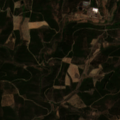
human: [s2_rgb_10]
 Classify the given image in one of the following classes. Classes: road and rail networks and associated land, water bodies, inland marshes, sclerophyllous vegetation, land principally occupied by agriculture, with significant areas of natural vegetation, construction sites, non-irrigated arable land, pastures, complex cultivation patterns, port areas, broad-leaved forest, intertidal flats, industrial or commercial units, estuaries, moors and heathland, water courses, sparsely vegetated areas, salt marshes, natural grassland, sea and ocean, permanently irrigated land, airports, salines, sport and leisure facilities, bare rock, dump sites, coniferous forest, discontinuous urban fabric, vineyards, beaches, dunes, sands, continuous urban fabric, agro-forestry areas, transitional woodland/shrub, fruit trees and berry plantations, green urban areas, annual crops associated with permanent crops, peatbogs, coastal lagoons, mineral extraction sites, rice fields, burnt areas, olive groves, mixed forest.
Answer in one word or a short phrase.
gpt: complex cultivation patterns, coniferous forest, moors and heathland, transitional woodland/shrub